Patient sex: M
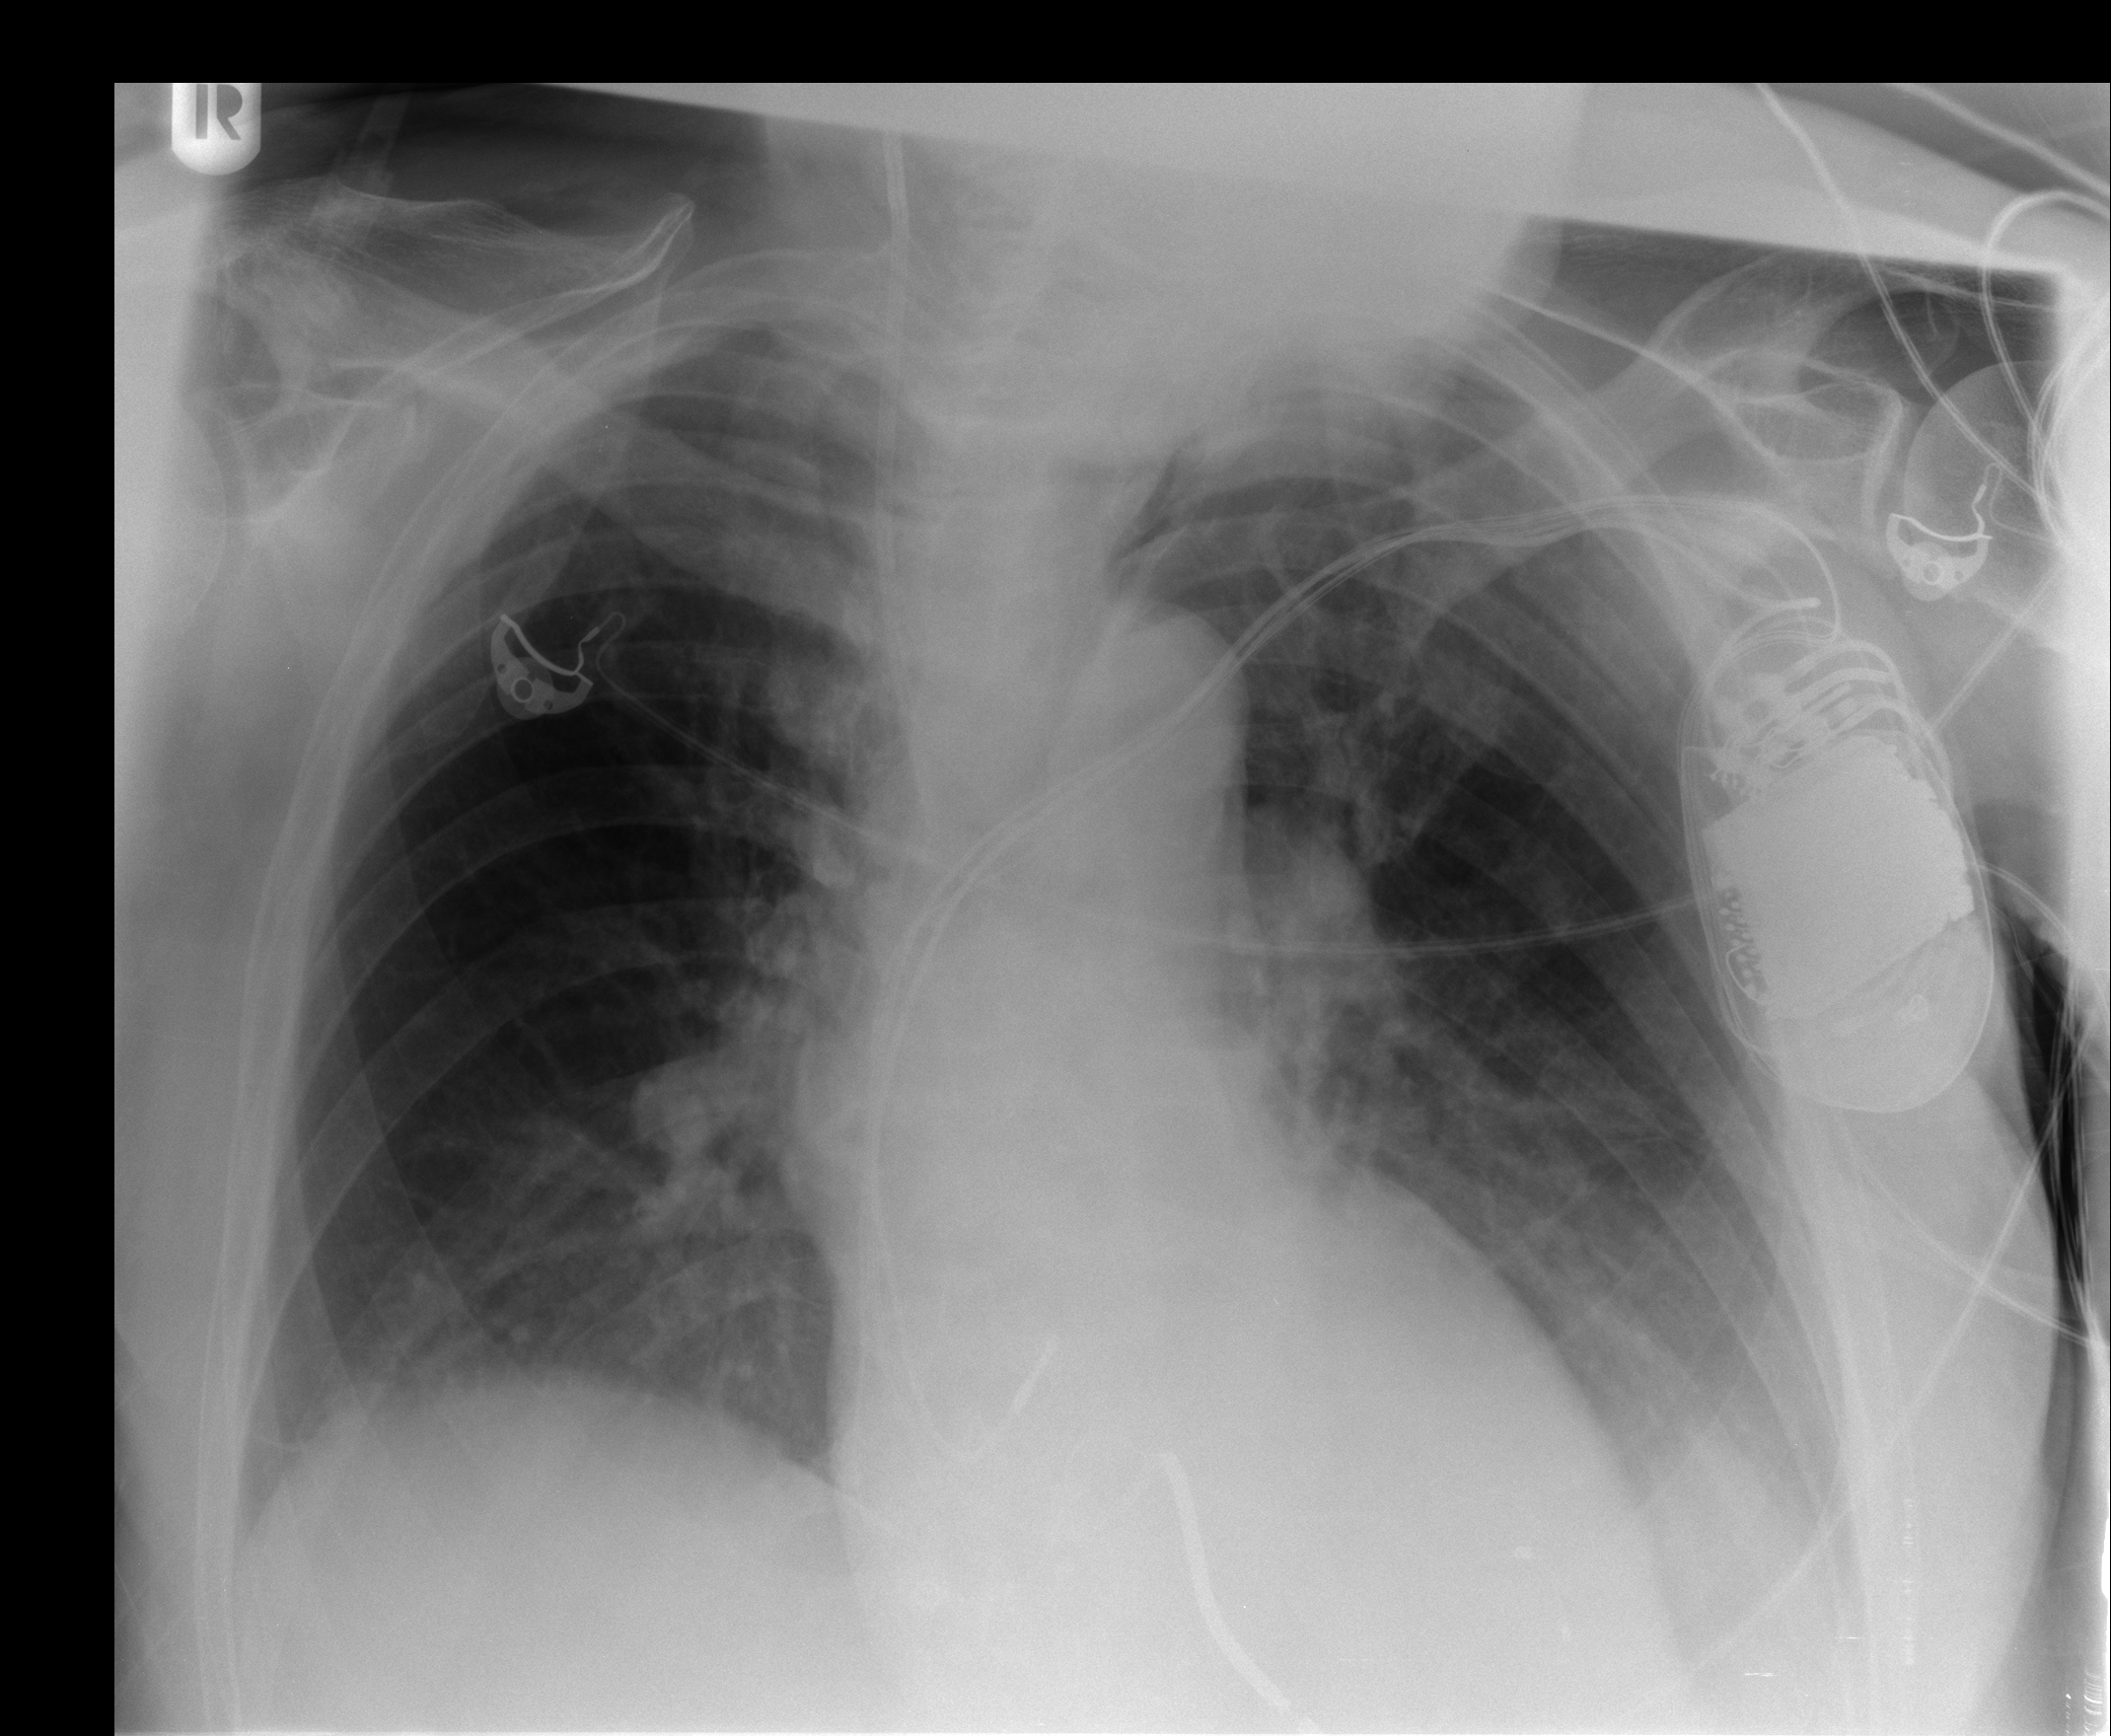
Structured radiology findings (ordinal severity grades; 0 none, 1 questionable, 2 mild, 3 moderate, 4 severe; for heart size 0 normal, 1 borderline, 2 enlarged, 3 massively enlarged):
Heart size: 1
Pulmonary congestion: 2
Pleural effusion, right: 0
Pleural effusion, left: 2
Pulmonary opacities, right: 0
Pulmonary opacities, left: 1
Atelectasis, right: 0
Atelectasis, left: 1